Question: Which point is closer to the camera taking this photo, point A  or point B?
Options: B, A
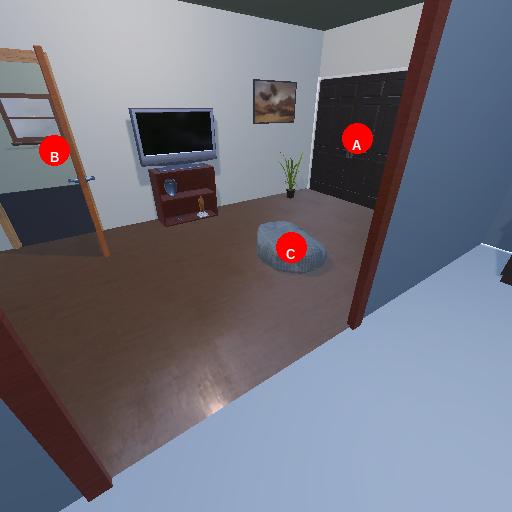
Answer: B